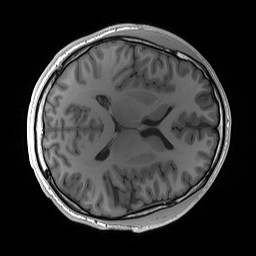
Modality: T1w
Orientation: axial